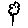
Label: flower